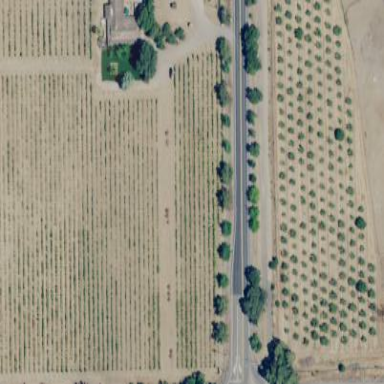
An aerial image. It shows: Vineyard with grape crops.